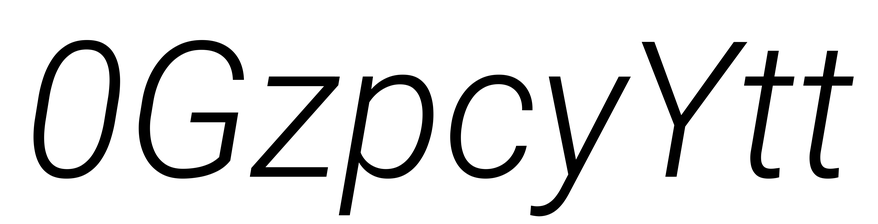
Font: Roboto-Italic_Light_Italic